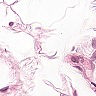
Metastatic tissue present: no